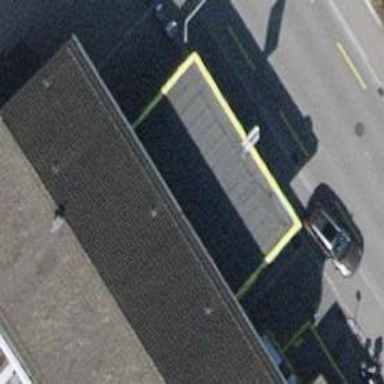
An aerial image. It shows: Fuel station.